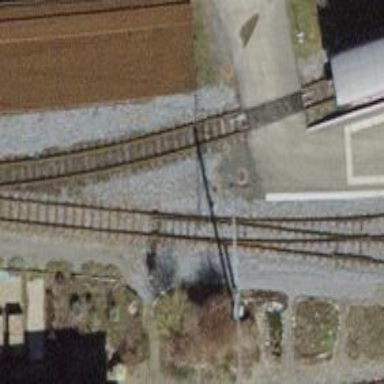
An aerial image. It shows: Narrow-gauge railway with electrified contact line.